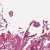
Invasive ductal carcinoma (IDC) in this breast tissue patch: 0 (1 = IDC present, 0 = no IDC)